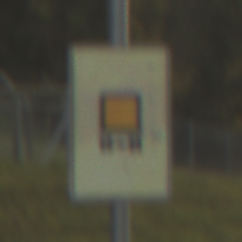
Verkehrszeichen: KennzeichnungspflichtigeFahrzeugeGefaehrlicheGueterOhnePfeilsymbol
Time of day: SunriseSunset
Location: Outdoor (Nature)
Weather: PartlyCloudy
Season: NotSpecified
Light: Natural